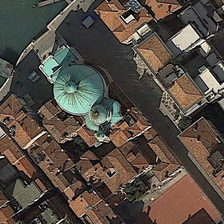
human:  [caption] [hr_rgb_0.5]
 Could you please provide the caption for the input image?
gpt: a church surrounded by some red buildings is near a river .

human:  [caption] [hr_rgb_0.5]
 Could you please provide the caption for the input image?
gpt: a church surrounded by some red buildings is near a river .

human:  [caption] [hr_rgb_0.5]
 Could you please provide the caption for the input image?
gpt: a church surrounded by some red buildings is near a river .

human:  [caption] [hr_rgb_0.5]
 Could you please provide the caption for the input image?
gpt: a church surrounded by some red buildings is near a river .

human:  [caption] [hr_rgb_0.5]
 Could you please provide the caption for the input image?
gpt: a church surrounded by some red buildings is near a river .